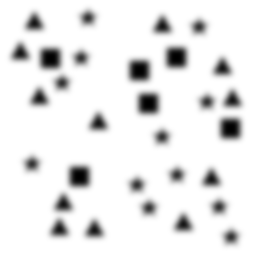
Squares: 6
Triangles: 12
Stars: 12
Total shapes: 30